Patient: sex M, age 61
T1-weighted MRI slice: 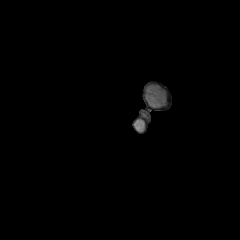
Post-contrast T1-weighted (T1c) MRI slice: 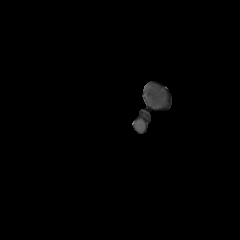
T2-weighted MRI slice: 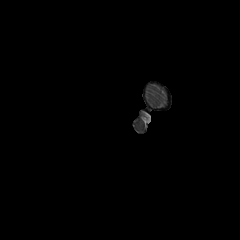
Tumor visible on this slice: no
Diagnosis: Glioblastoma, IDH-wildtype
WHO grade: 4